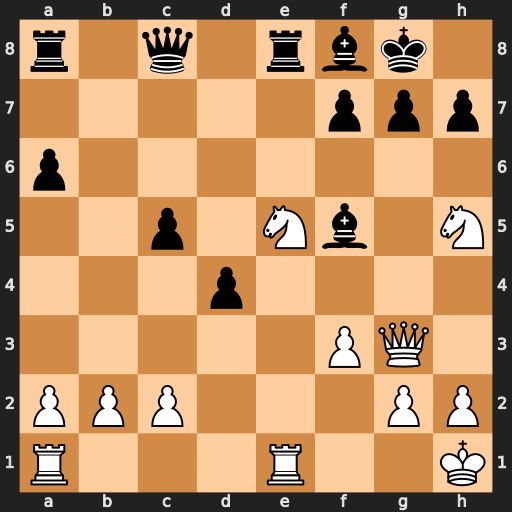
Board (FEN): r1q1rbk1/5ppp/p7/2p1Nb1N/3p4/5PQ1/PPP3PP/R3R2K
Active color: w
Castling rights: -
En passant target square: -
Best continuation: Nf6+ Kh8 Nxf7#